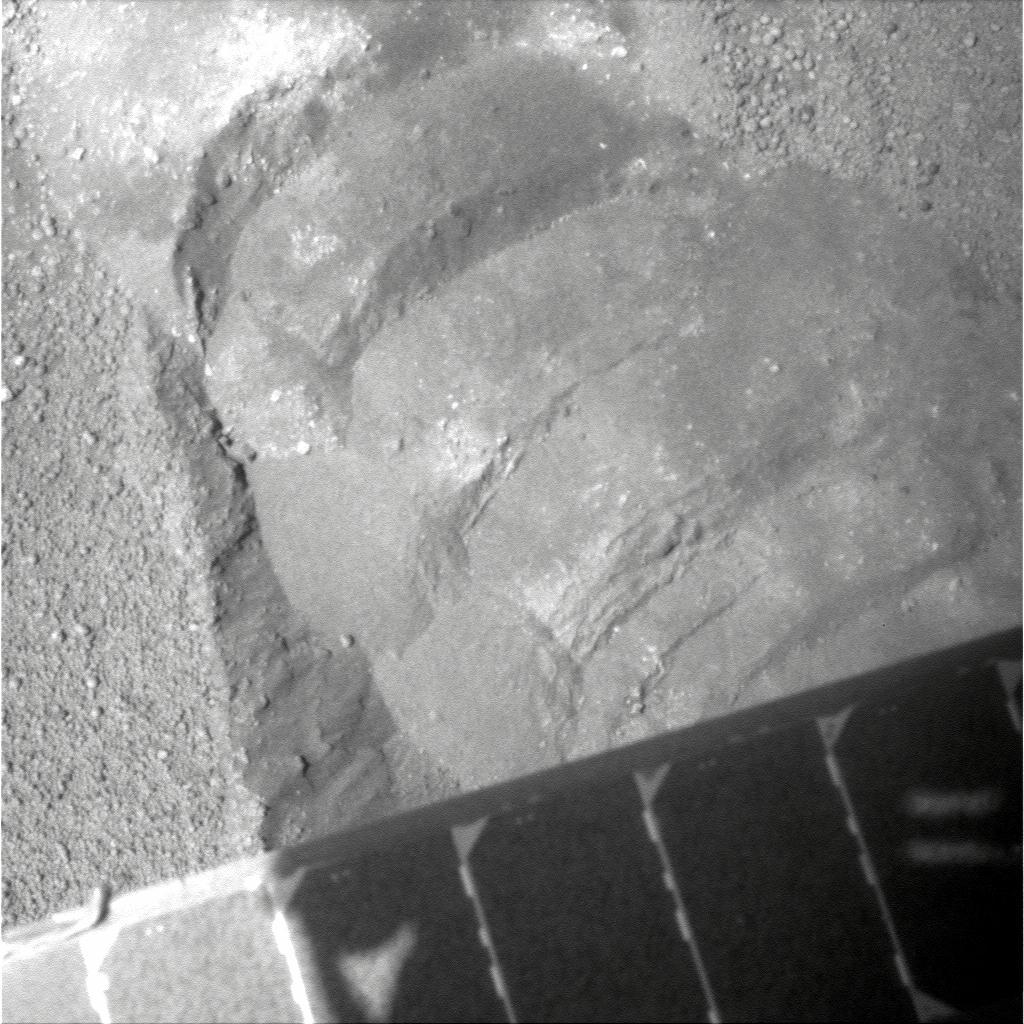
Terrain classes present: Background, Gravel / Sand / Soil, Track